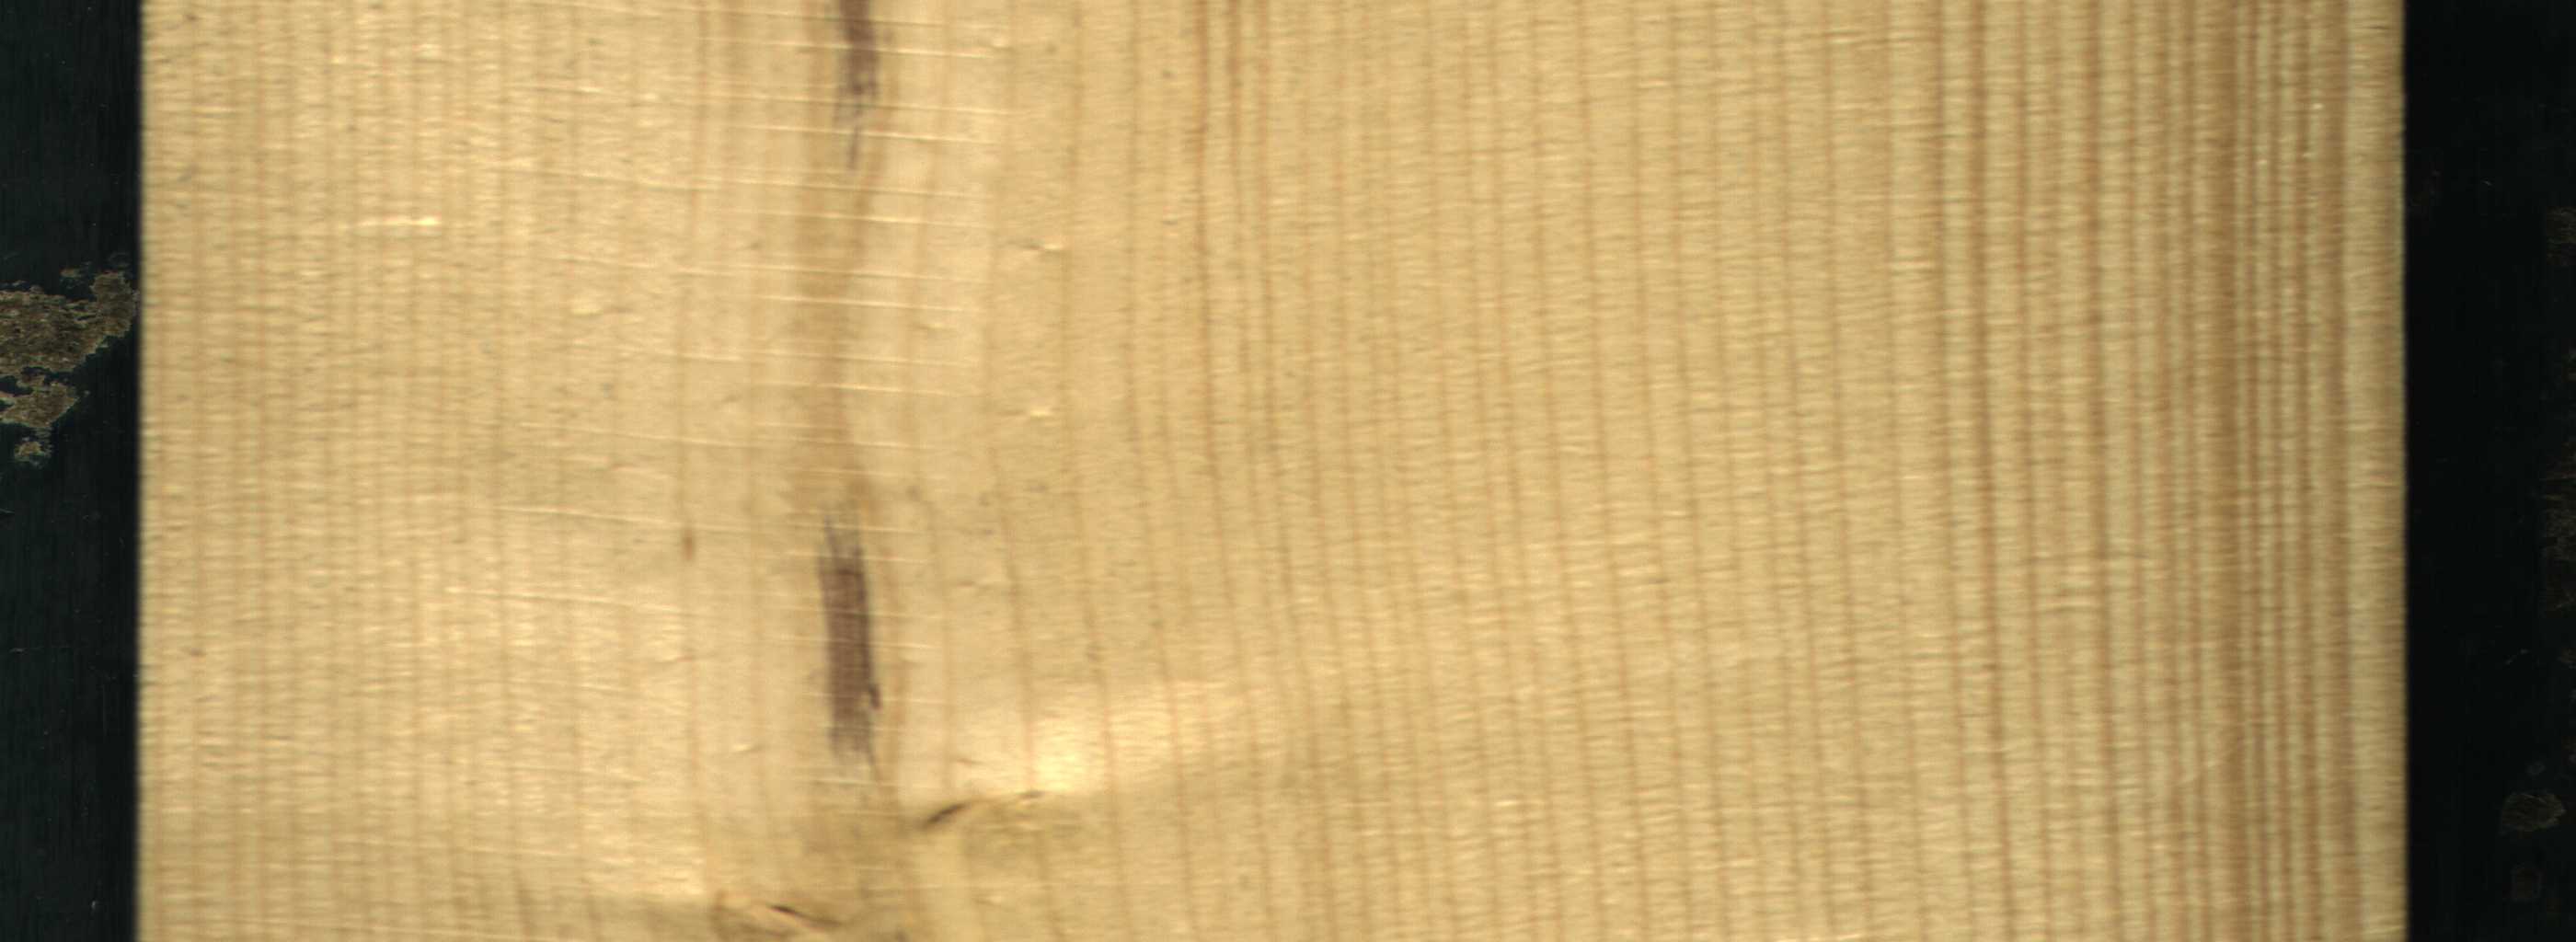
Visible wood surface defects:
Marrow
Marrow